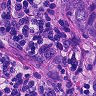
Metastatic tissue present: yes